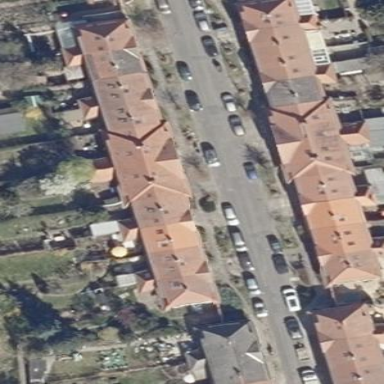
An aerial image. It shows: White terrace building with roof made of roof tiles in half-hipped shape.